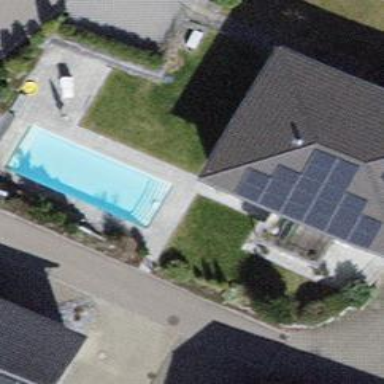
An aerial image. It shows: Solar power generator utilizing photovoltaic technology with solar photovoltaic panels.